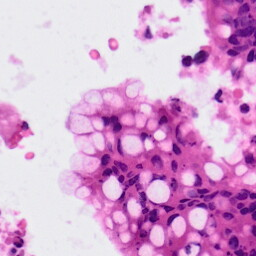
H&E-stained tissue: Colon